Question: Is it possible to filter specific select options?
I have a code :
'''
<select id="adcategory" name="adcategory">
<option value="">Select</option>
<option value="25" class="dropdownparentcategory">Florida Atlantic University</option>
<option value="26">- Books </option>
<option value="27">- Electronics</option>
<option value="28">- For Rent</option>
<option value="17" class="dropdownparentcategory">Florida International University</option>
<option value="18">- Books</option>
<option value="19">- Electronics</option>
<option value="20">- For Rent</option>
<option value="1" class="dropdownparentcategory">Florida Tech</option>
<option value="2">- Books</option>
<option value="3">- Electronics</option>
<option value="7">- For Rent</option>
</select>
'''
So if the variable for example '$school = Florida Atlantic University' than show only thoes options witch is till next school category ( '.dropdownparentcategory' ), so in this case they would be only :
'''
<select id="adcategory" name="adcategory">
<option value="">Select</option>
<option value="26">- Books </option>
<option value="27">- Electronics</option>
<option value="28">- For Rent</option>
</select>
'''
As you can see in this image :

Is it possible to create with jQuery?
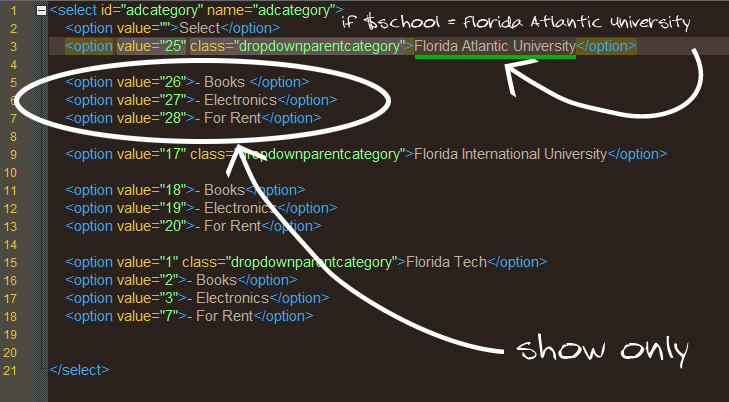
Answer: This looks like potentially bad design. I would suggest moving to <URL> tags to group your drop down items:
'''
<select>
<optgroup label="Florida Atlantic University">
<option value="1">Text</option>
<option value="2">Text</option>
<option value="3">Text</option>
</optgroup>
<optgroup label="Florida Tech">
<option value="4">Text</option>
<option value="5">Text</option>
<option value="6">Text</option>
</optgroup>
</select>
'''
Then it's trivially easy to select child elements;
'''
$('optgroup[label*="' + yourSchoolName + '"]').find('option')
'''